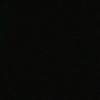
Label: space